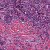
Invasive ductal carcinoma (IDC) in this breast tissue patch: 1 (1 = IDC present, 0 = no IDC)